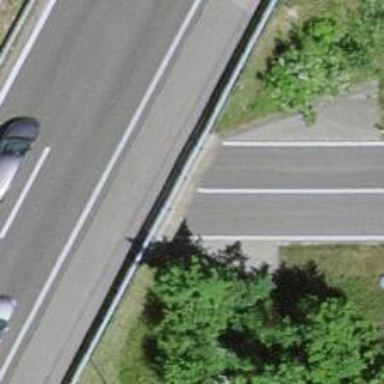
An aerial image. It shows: Tertiary road passing through tunnel.